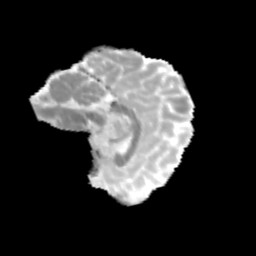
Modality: MD
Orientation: sagittal
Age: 13
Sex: male
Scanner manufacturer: siemens
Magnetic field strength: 3 T
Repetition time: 3.8 s
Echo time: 0.07 s